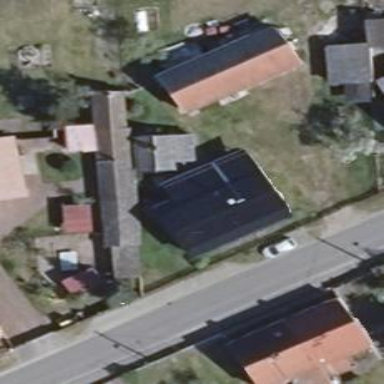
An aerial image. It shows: Detached building with gabled roof.